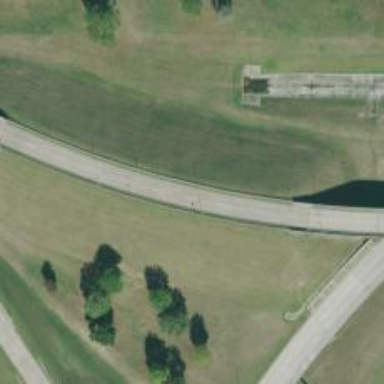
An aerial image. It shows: Trunk link highway.